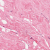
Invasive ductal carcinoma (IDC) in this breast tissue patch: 0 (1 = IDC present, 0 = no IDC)